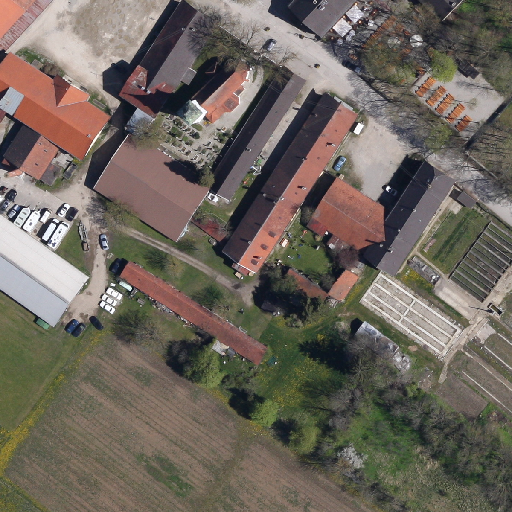
Referring expression: unpaved road